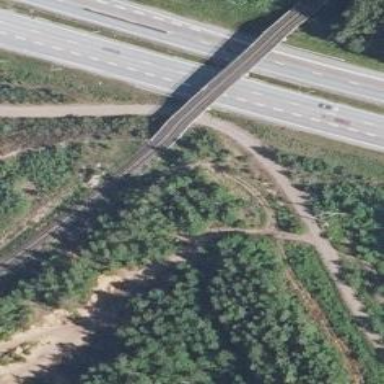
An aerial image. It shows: Continuous rail bridge crossing over railway track.